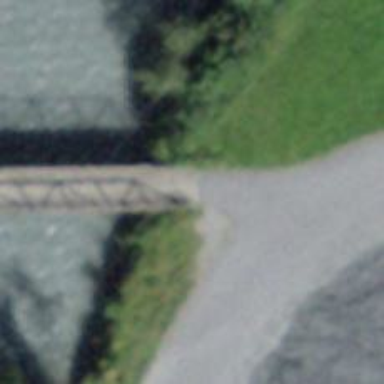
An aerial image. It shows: Path on bridge.